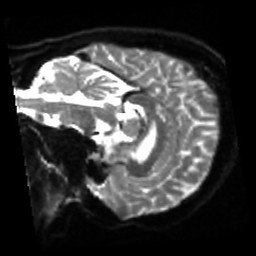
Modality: sbref
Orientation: sagittal
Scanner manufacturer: siemens
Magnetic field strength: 3 T
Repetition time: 4 s
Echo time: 0.0594 s